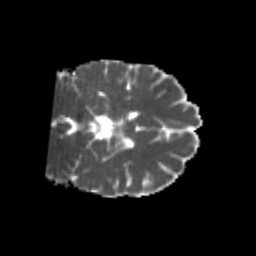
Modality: MD
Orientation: coronal
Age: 20
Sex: female
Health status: healthy
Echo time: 0.074 s